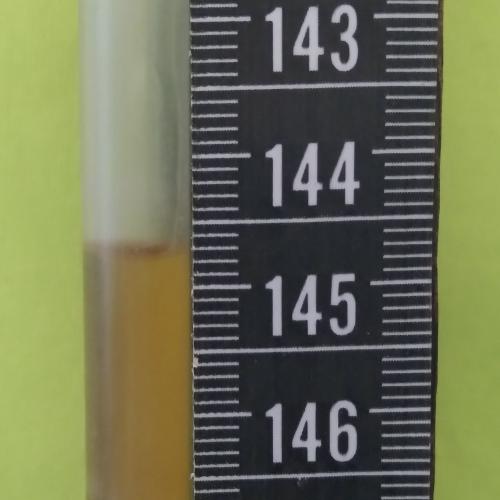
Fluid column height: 144.7 cm